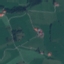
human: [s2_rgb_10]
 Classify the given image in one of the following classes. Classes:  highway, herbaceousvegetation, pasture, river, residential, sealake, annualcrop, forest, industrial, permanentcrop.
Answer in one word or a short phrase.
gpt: Pasture